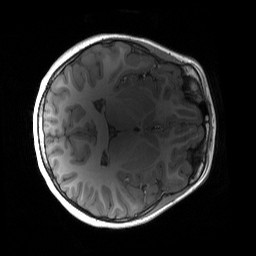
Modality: T1w
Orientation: axial
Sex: female
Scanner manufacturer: siemens
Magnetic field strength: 3 T
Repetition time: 1.9 s
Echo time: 0.00243 s